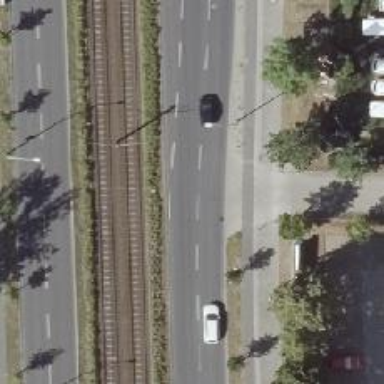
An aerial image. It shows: Service road.